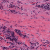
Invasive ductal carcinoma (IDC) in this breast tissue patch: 0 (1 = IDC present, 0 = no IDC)